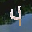
Label: 4